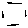
Label: hexagon